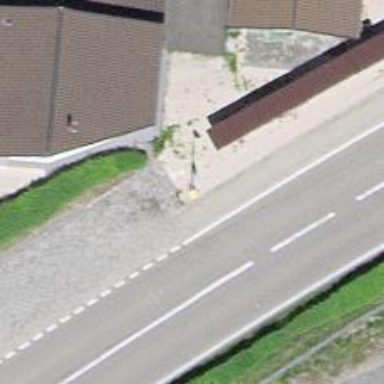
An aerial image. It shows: Post box is visible.